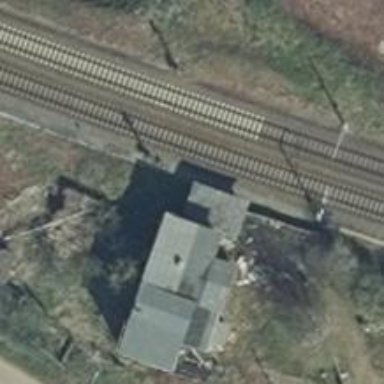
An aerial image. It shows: Railway signal.